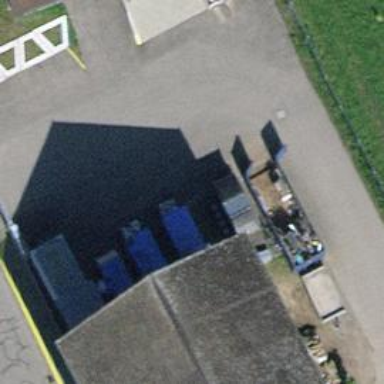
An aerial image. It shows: Recycling center.